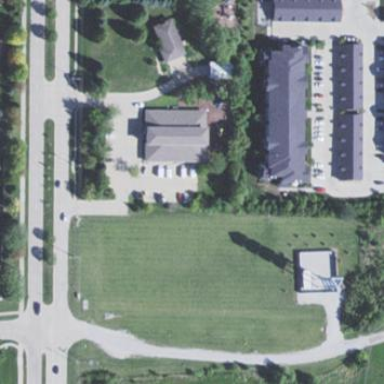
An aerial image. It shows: Kindergarten.